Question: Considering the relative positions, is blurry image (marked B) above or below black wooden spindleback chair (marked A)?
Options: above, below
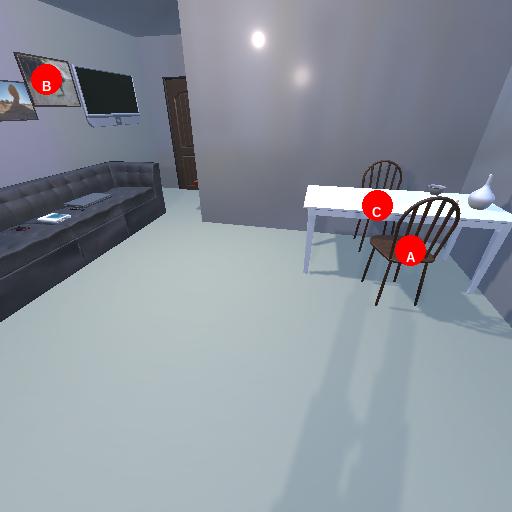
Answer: above